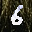
Label: 6